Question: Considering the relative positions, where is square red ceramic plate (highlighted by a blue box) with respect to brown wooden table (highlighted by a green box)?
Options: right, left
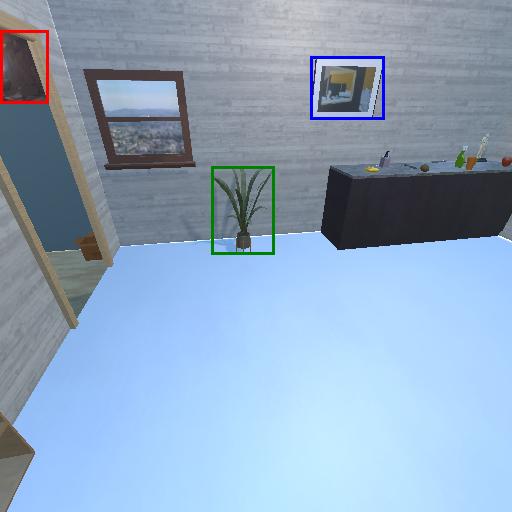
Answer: right